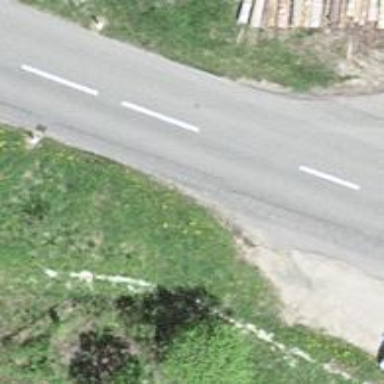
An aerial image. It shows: Secondary road with asphalt surface.